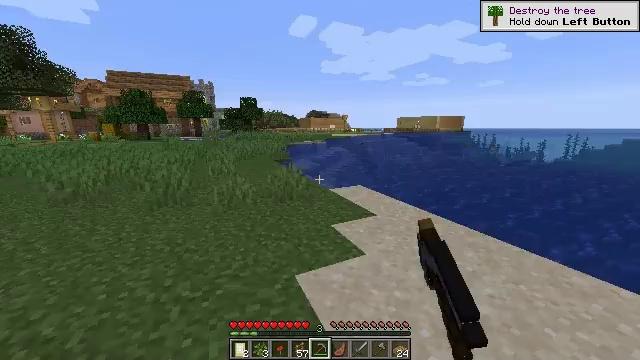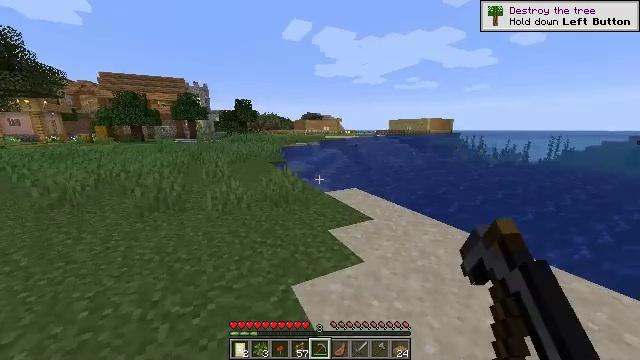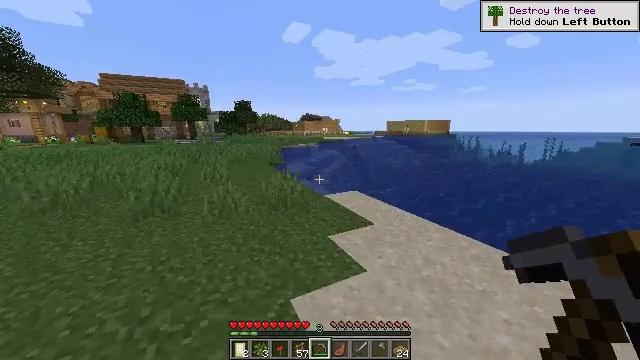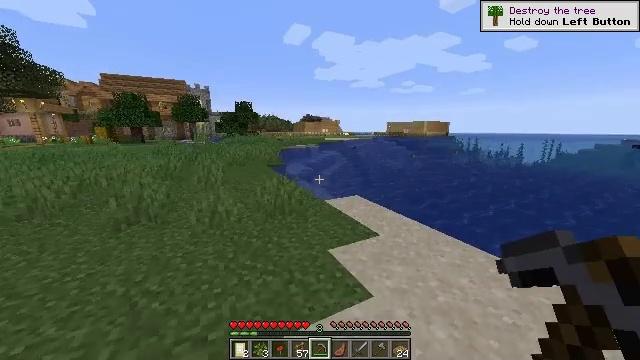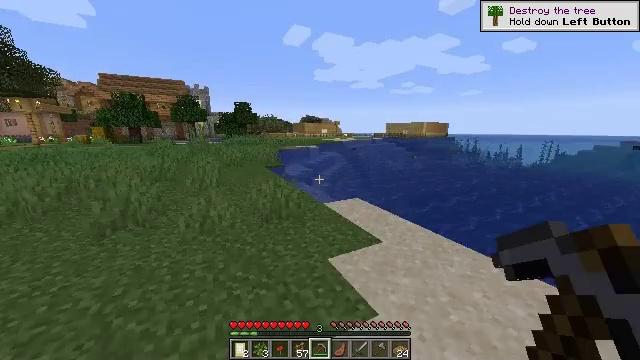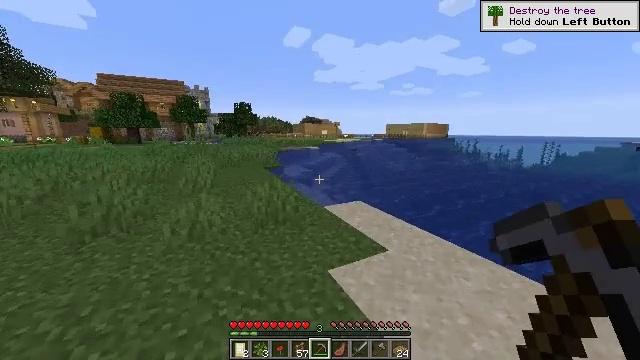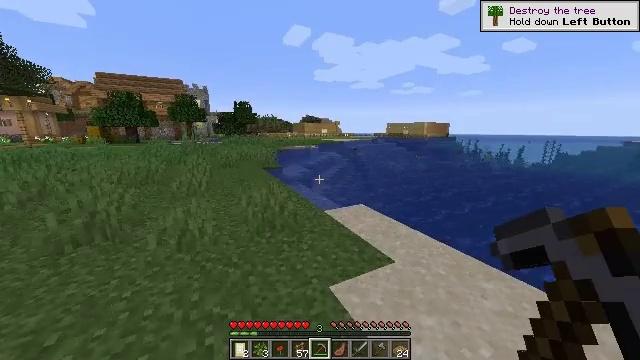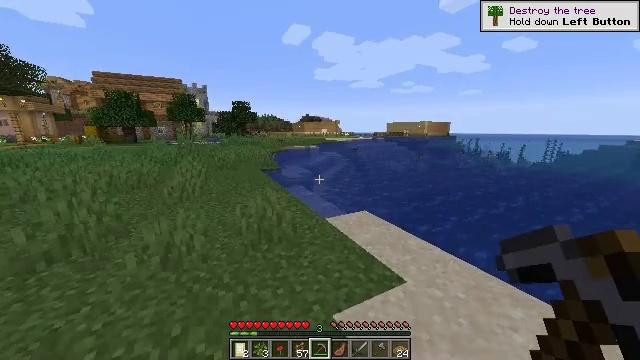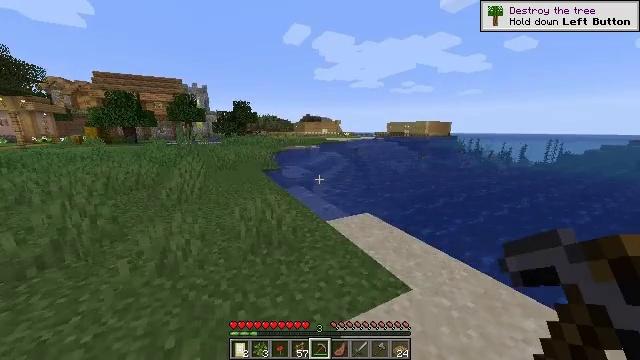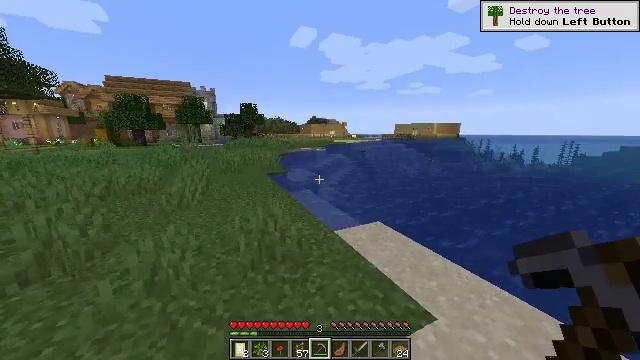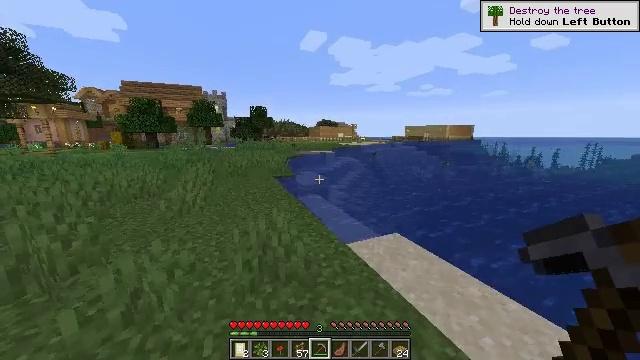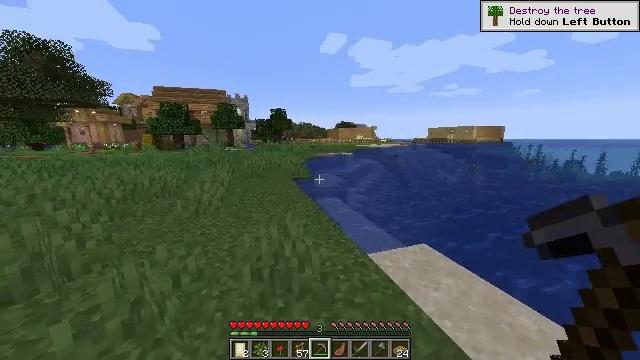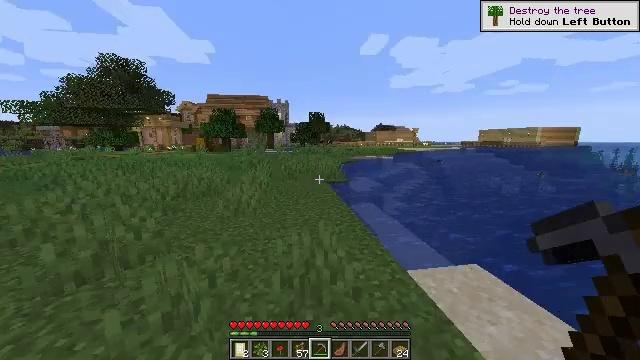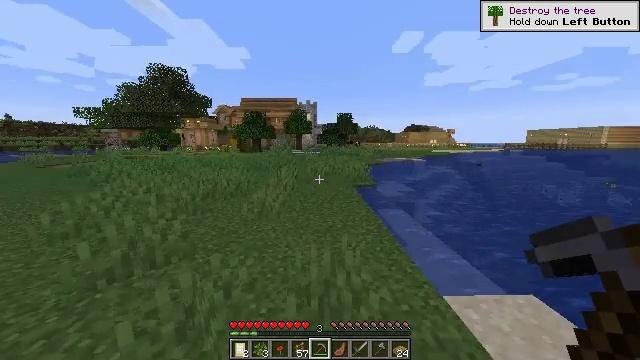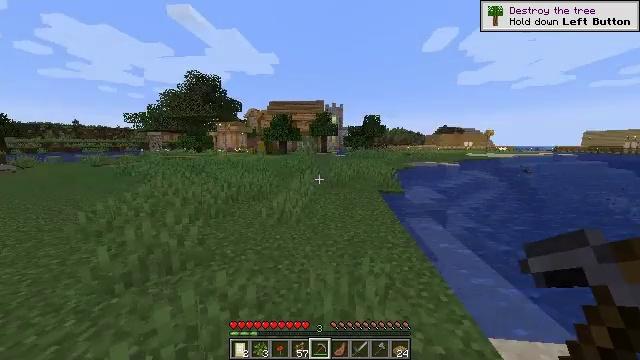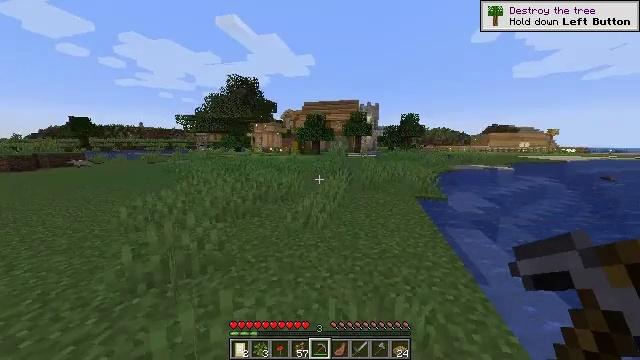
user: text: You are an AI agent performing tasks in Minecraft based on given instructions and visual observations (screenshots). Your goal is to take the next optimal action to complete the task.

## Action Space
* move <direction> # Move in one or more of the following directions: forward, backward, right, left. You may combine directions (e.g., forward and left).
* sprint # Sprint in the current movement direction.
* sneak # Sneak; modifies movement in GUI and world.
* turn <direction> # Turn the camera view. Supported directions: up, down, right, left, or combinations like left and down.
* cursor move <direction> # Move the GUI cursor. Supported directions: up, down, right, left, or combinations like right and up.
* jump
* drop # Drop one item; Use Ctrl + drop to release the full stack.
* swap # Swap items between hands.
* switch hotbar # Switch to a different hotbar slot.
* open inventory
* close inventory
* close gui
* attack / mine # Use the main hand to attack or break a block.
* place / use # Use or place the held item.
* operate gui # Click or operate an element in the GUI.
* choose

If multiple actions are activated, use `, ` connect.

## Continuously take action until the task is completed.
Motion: motion action
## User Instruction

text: Collect sand to make glass.
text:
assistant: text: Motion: move forward, sprint, turn right, attack / mine
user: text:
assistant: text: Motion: move forward, sprint, attack / mine
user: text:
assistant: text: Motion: move forward, sprint, attack / mine
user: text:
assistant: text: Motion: move forward, sprint, attack / mine
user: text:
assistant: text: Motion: move forward, sprint, attack / mine
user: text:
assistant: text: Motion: move forward, sprint, attack / mine
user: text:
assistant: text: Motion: move forward, sprint, attack / mine
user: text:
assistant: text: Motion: move forward, sprint, attack / mine
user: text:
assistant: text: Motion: move forward, sprint, turn left, attack / mine
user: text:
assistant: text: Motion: move forward, sprint, turn left
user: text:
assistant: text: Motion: move forward, sprint, turn left
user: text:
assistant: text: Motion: move forward, sprint, turn left
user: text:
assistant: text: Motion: move forward, sprint, turn left
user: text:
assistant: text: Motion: move forward, sprint, turn left
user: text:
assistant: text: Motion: move forward, sprint, turn left
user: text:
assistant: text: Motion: move forward, sprint, turn left
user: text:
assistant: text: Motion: move forward, sprint, turn left
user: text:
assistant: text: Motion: move forward, sprint, turn left
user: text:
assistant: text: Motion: move forward, sprint, turn left
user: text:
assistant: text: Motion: move forward, sprint, turn left
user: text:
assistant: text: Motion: move forward, sprint, turn left
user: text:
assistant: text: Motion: move forward, sprint, turn left
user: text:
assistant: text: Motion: move forward, sprint
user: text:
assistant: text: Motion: move forward, sprint, turn left
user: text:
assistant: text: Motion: move forward, sprint
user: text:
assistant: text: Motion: move forward, sprint
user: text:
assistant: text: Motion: move forward, sprint
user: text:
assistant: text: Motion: move forward, sprint
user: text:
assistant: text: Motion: move forward, sprint
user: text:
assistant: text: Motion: move forward, sprint